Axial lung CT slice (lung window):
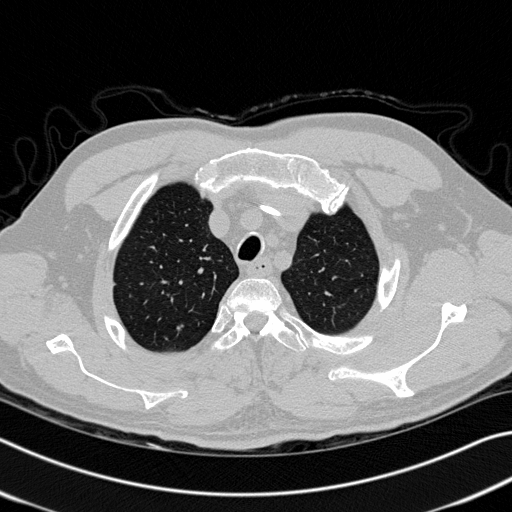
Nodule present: no